Question: I am trying to send an http post request to a PHP service. Here is an example of how the input may look with some test data

I know that the Java alternative to the PHP associative arrays are HashMaps, but I wonder can this be done with NameValuePairs? What is the best way to format this input and call the PHP service via post request?
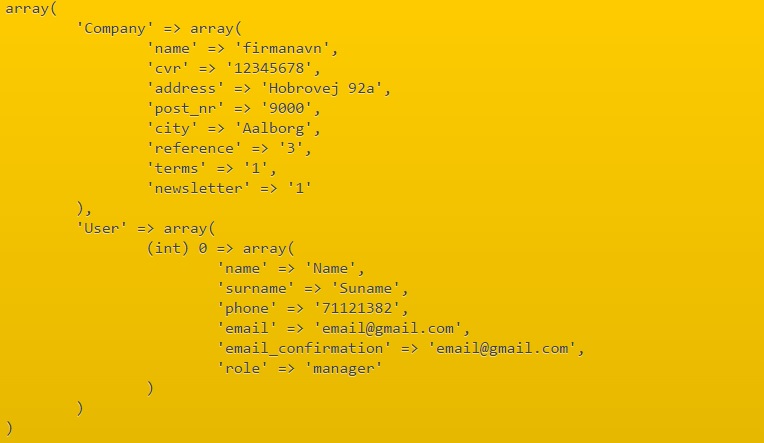
Answer: Yes this can be done with 'NameValuePair'.You can have something like
'''
List<NameValuePair> params;
//and when making 'HttpPost' you can do
HttpPost httpPost = new HttpPost("Yoururl");
httpPost.setEntity(new UrlEncodedFormEntity(params));
//and while building parameters you can do somethin like this
params.add(new BasicNameValuePair("name", "firemanavan"));
params.add(new BasicNameValuePair("cvr", "<PHONE>"));
....
'''
Here's a neat and nice parsing method which you can use.
'''
public JSONObject getJSONFromUrl(String url, List<NameValuePair> params) {
InputStream is = null;
String json = "";
JSONObject jObj = null;
// Making HTTP request
try {
DefaultHttpClient httpClient = new DefaultHttpClient();
HttpPost httpPost = new HttpPost(url);
httpPost.setEntity(new UrlEncodedFormEntity(params));
HttpResponse httpResponse = httpClient.execute(httpPost);
HttpEntity httpEntity = httpResponse.getEntity();
is = httpEntity.getContent();
} catch (UnsupportedEncodingException e) {
e.printStackTrace();
} catch (ClientProtocolException e) {
e.printStackTrace();
} catch (IOException e) {
e.printStackTrace();
}
try {
BufferedReader reader = new BufferedReader(new InputStreamReader(
is, "iso-8859-1"), 8);
StringBuilder sb = new StringBuilder();
String line = null;
while ((line = reader.readLine()) != null) {
sb.append(line + "
");
}
is.close();
json = sb.toString();
Log.e("JSON", json);
} catch (Exception e) {
Log.e("Buffer Error", "Error converting result " + e.toString());
}
// try parse the string to a JSON object
try {
jObj = new JSONObject(json);
} catch (JSONException e) {
Log.e("JSON Parser", "Error parsing data " + e.toString());
}
return jObj;
}
'''
And you can simply use it something like
'''
getJSONFromUrl("YourUrl", params);
'''
Now this is just a basic idea of how you can achieve this using 'NameValuePair'.You will have to need some more workaround to implement exactly as you want, but this should provide you the basic idea.Hope this helps.